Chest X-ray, AP view. Patient: 59 years old, sex F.
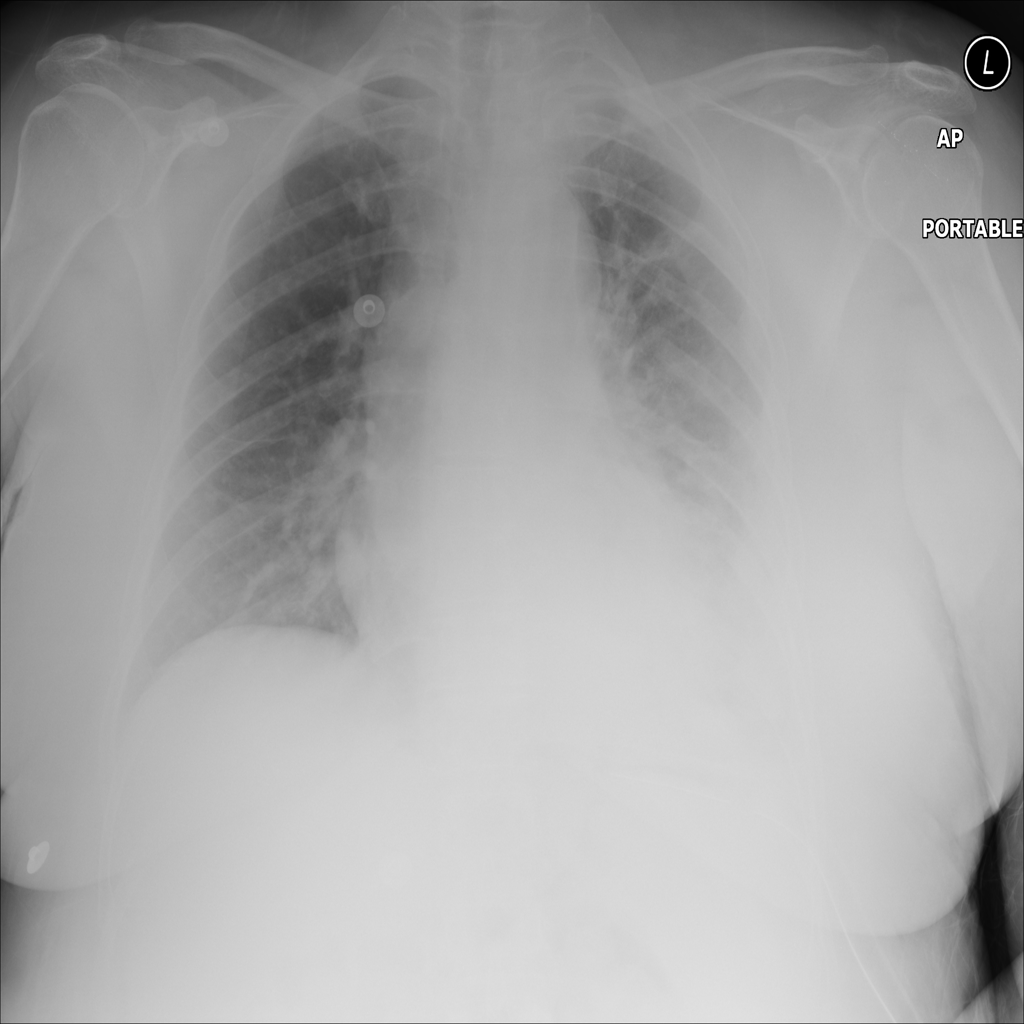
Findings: Atelectasis, Infiltration